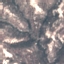
Land use / land cover: HerbaceousVegetation